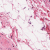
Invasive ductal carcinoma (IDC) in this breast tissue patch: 0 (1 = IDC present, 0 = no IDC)